The image is a wavelet scalogram (time versus scale/frequency) of a rolling-element bearing's vibration signal. Determine the bearing's health state. Answer with exactly one of: normal, inner_race, outer_race, ball.
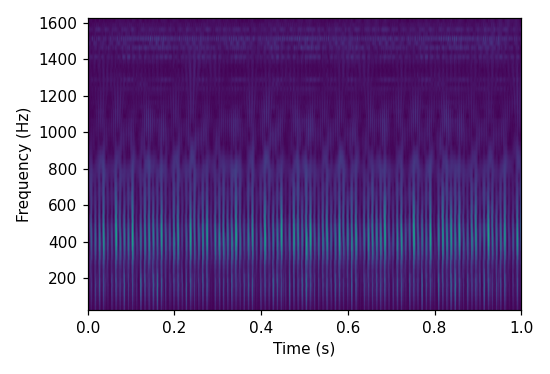
Answer: outer_race